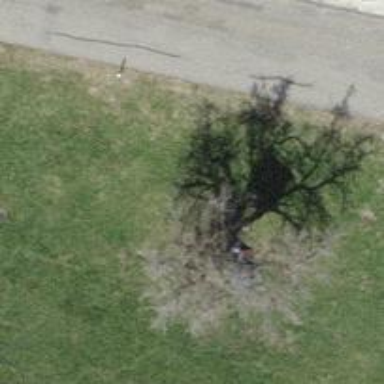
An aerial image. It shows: Urban area featuring tree as natural element.